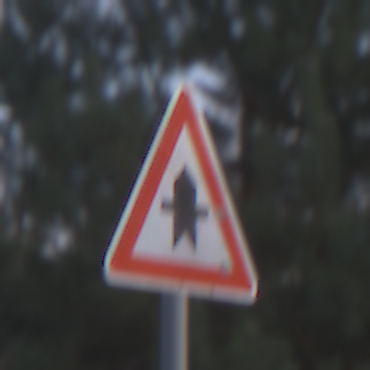
Verkehrszeichen: Vorfahrt
Umgebung: Outdoor, Nature
Tageszeit: MorningAfternoon
Wetter: PartlyCloudy
Licht: Natural
Jahreszeit: NotSpecified
Kontrast: HighContrast